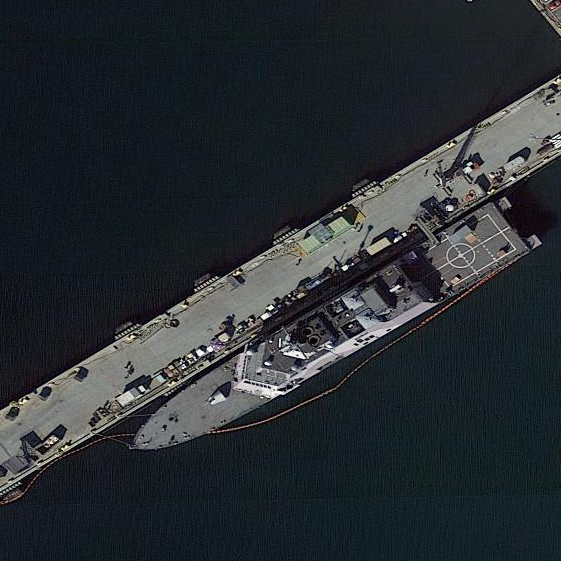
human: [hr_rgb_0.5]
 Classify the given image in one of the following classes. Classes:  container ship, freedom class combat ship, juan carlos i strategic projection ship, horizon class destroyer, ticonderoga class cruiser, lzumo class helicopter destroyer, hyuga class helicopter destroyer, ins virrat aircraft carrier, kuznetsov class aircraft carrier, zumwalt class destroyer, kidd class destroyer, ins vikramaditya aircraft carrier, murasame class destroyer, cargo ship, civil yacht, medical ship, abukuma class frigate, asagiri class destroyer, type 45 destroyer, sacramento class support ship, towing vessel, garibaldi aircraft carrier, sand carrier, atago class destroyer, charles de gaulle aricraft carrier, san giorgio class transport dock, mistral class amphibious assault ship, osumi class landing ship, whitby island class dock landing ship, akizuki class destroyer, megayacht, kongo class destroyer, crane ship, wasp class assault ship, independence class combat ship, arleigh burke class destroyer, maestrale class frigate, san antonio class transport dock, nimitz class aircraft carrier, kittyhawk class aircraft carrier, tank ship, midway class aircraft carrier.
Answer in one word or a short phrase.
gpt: Freedom class combat ship